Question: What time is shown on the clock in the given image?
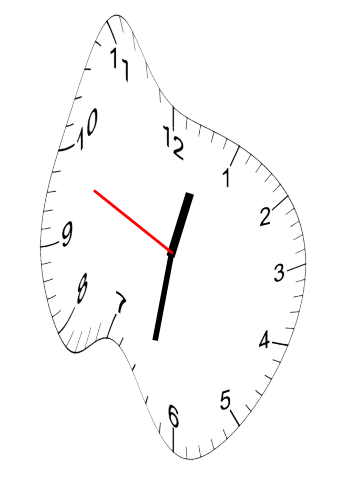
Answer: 12:31:49